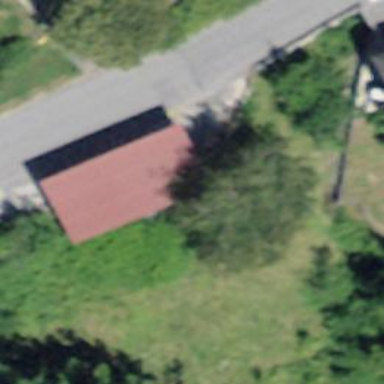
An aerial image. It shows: Carport structure.